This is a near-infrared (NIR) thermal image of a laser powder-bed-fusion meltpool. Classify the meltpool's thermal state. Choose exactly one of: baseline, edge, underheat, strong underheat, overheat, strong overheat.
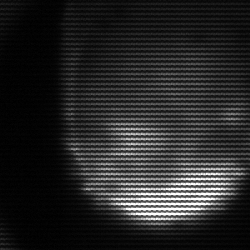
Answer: edge